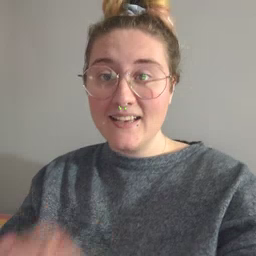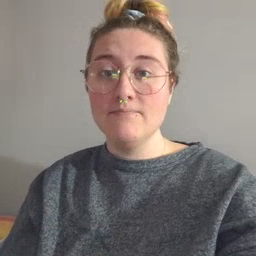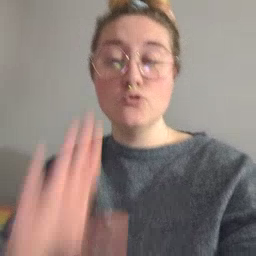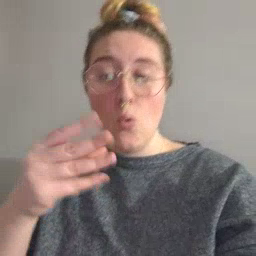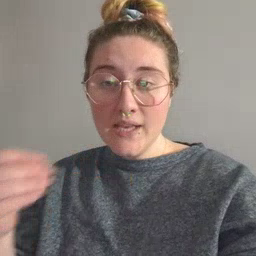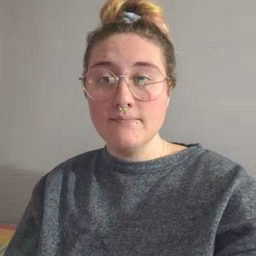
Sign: story